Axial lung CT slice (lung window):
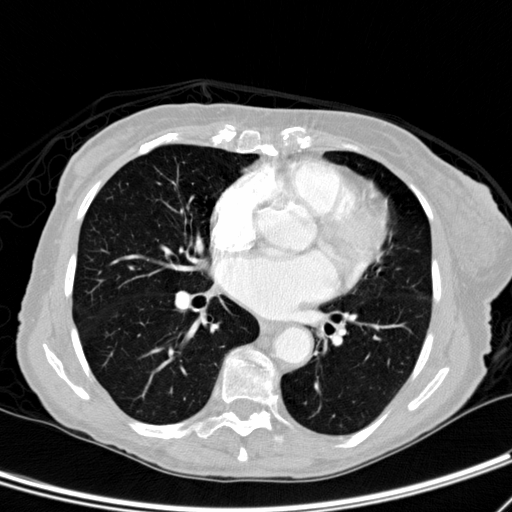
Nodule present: no